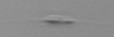
Label: Cylindrotheca_morphotype1